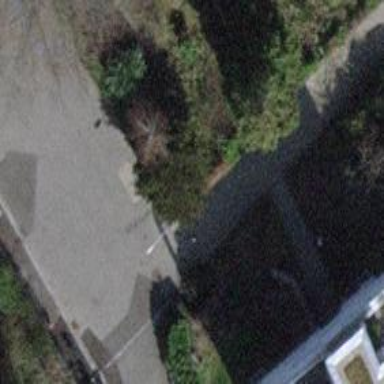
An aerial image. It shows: Bollard.